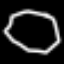
Label: octagon